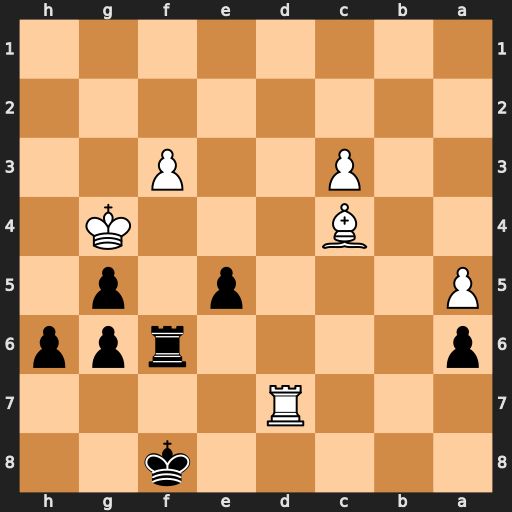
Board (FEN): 5k2/3R4/p4rpp/P3p1p1/2B3K1/2P2P2/8/8
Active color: b
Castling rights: -
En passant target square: -
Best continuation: Rf4+ Kg3 Rxc4